Question: There is a grid map (tile map). Among all the tiles, some are free (empty) and some are obstacles.
Now if I randomly pick to empty tiles (tile and tile ) and draw a line segment across them.
What is the fastest algorithm to tell whether this line segment is collision free to any obstacles or not? (In the figure below: Red tiles are obstacles, Line_2 is collision free, Line_1 is not)
Currently, what I am doing is to do a voxel traversal from to and check the traversed tiles whether it contains an obstacle or not?

But is there better solution?
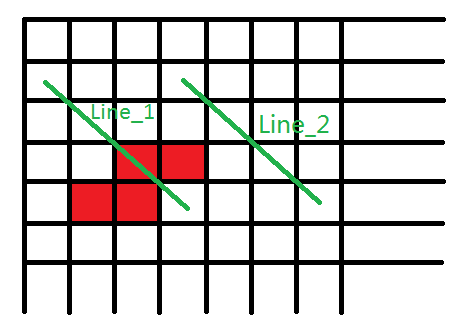
Answer: I believe, the speed of algorithm depends of the size of the field and the amount of obstacles. Your way is excellent if the field is full of obstacles.
Another way is finding the points of intersection of the ray and each side of the tile.

I think this way is excellent if you have a few tiles and a lot of free space.
This method should be optimized by exclusion calculations for the "back sides" of tiles for all the set. It will decrease amount of calculations and speed up the routine.
Finally, I believe, you can use both algorithms in your code. You can select a method by approximation the "density" of the map.